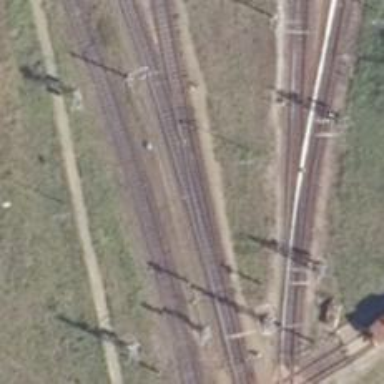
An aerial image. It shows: Railway switch.